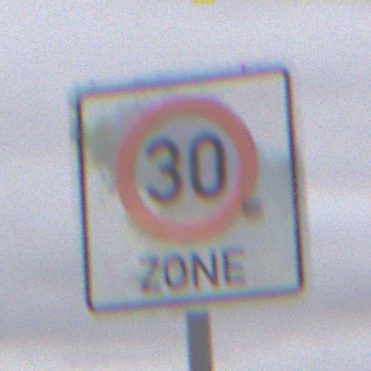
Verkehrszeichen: BeginnZone30
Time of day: Midday
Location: Outdoor (Nature)
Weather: Overcast
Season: NotSpecified
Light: Natural